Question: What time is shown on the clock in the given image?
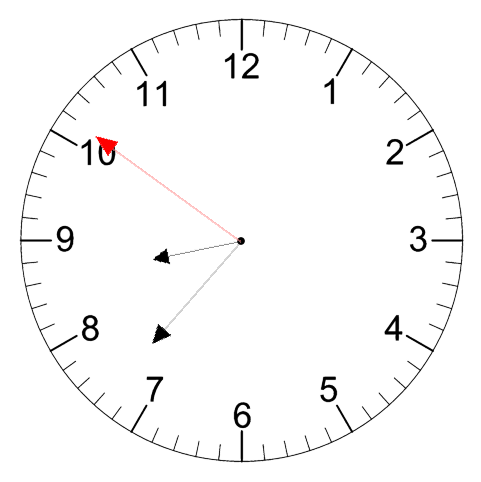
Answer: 08:36:51